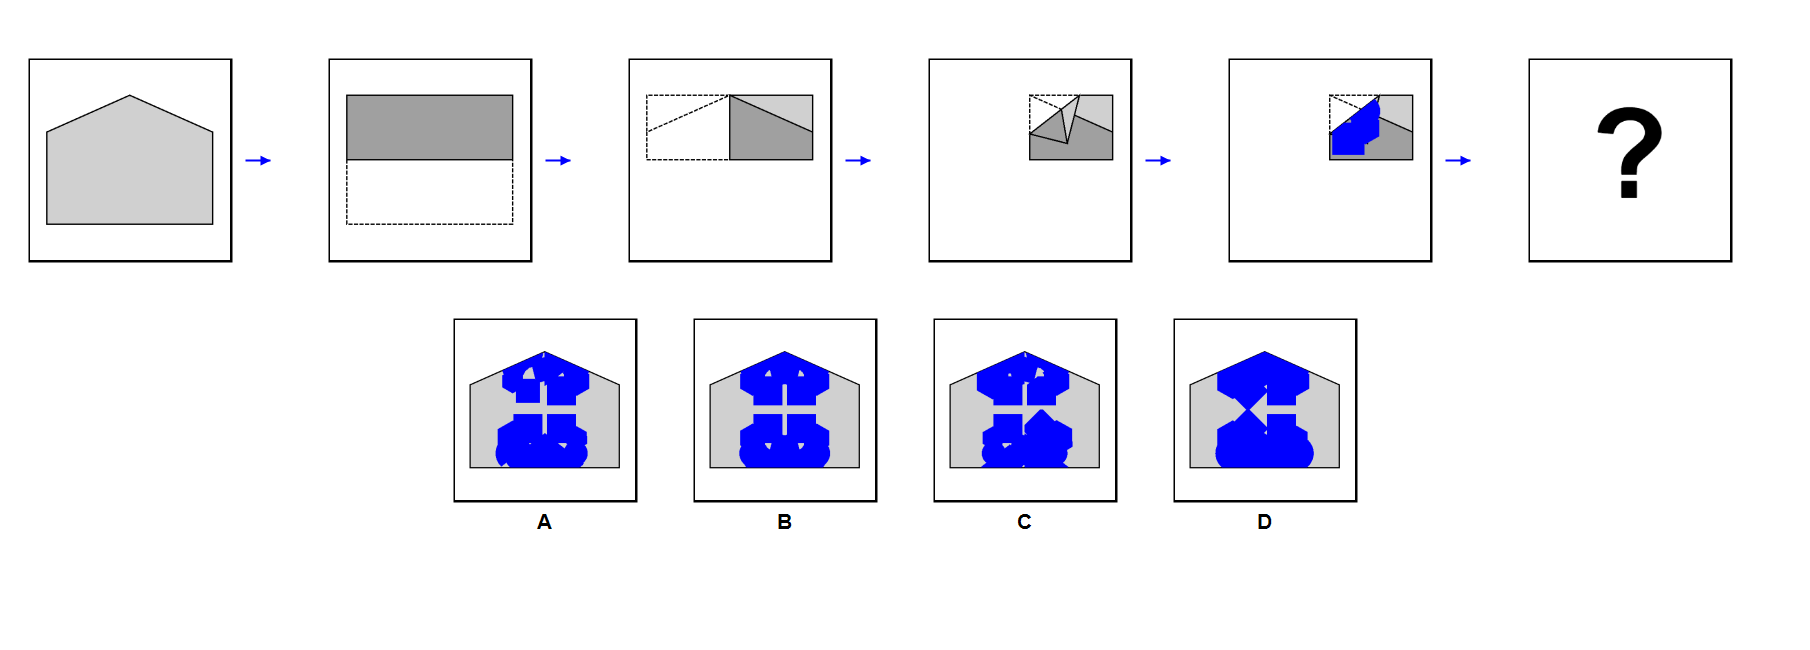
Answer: B